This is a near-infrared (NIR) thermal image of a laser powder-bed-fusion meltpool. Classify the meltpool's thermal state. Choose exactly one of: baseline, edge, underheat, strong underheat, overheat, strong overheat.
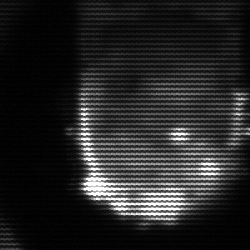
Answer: baseline